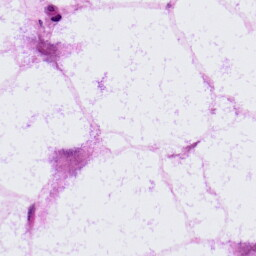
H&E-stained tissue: LymphNode